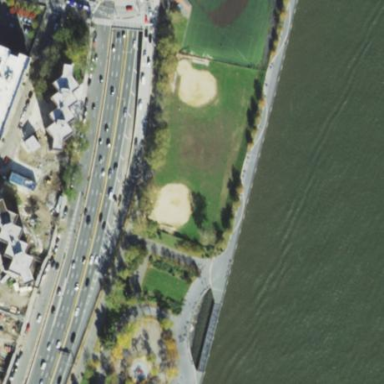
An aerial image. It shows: Softball pitch with grass surface for leisure land.